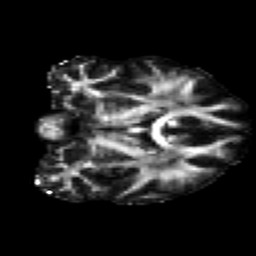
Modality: FA
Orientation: coronal
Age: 26
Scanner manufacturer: siemens
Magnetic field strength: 3 T
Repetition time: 2.2 s
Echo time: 0.084 s